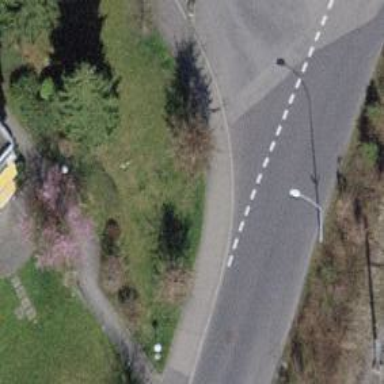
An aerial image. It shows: Kerb barrier.